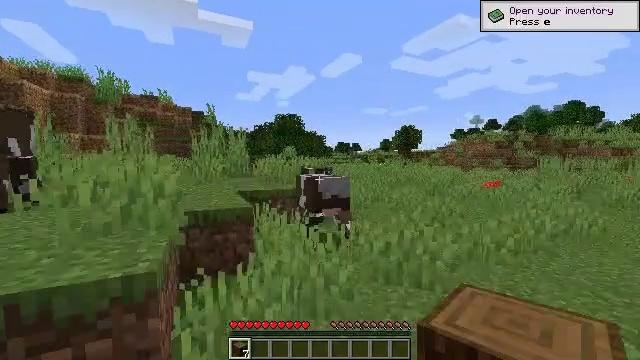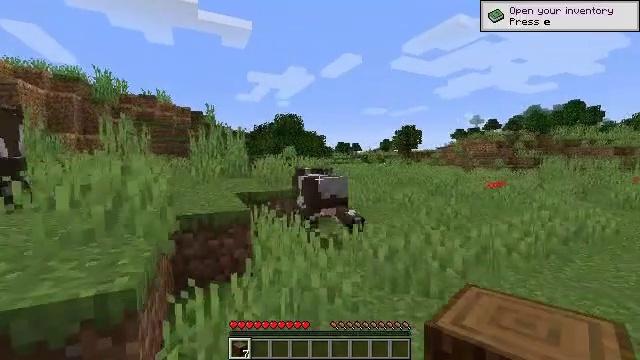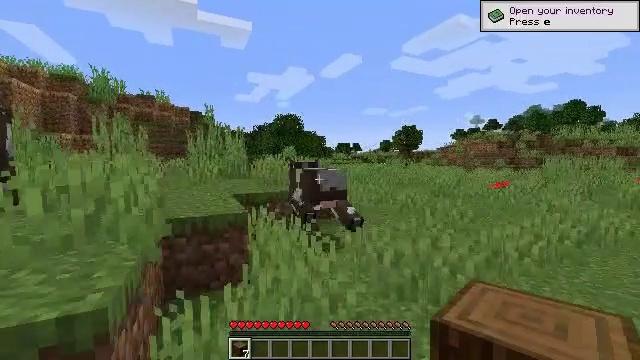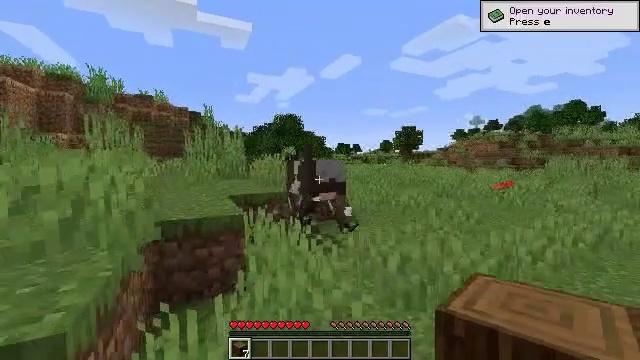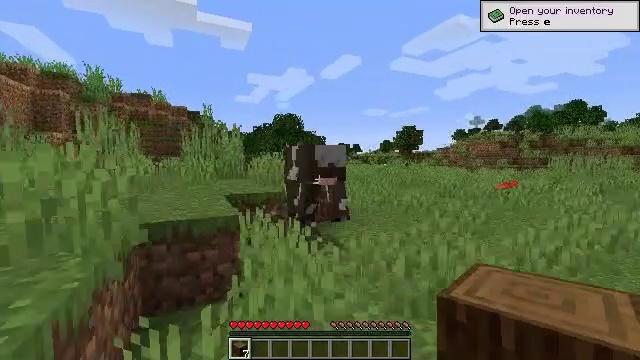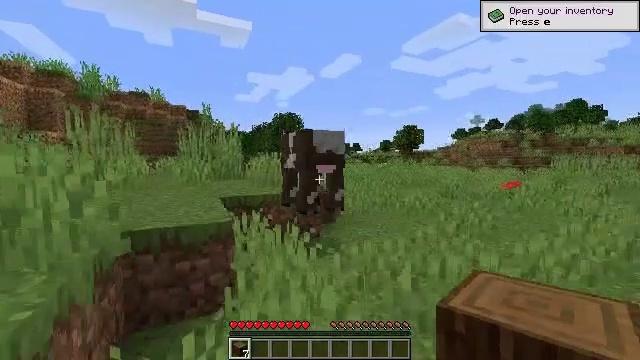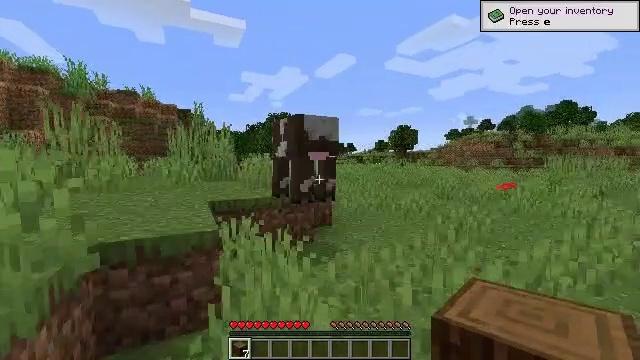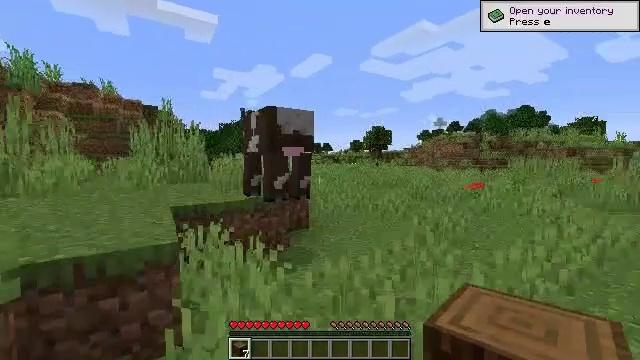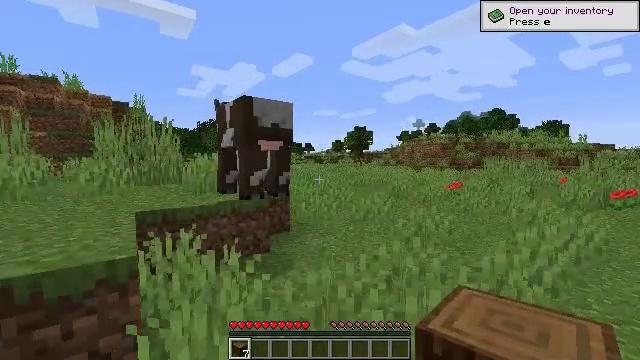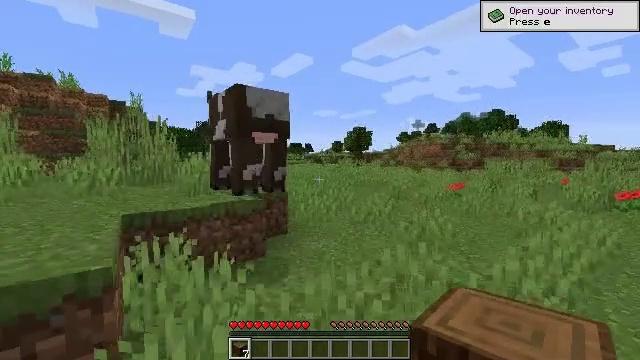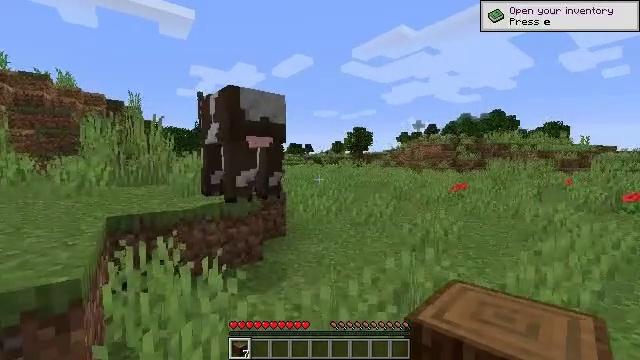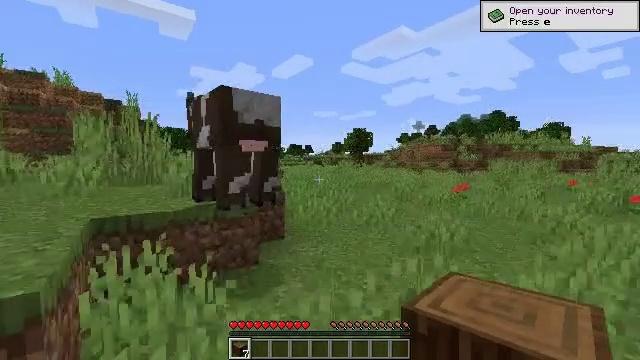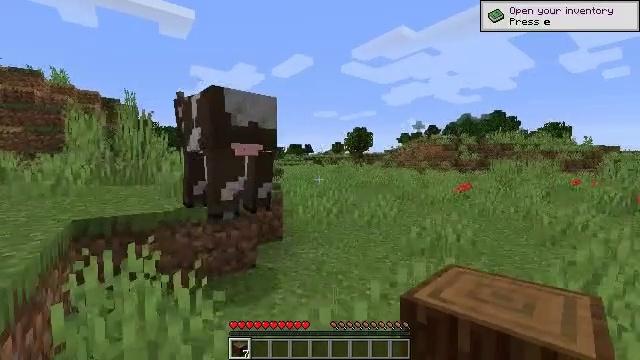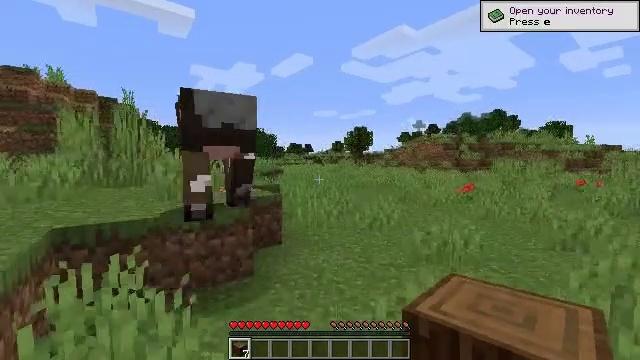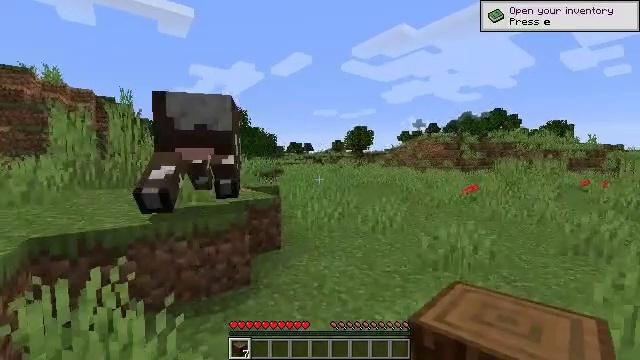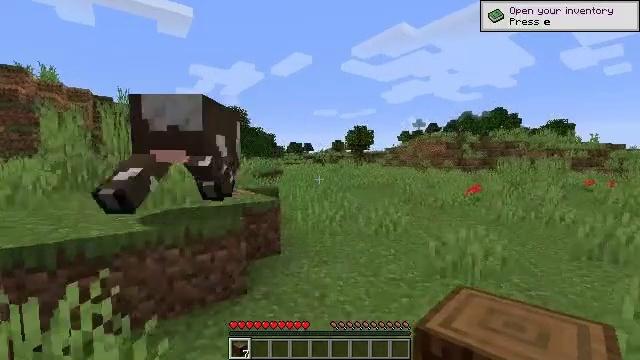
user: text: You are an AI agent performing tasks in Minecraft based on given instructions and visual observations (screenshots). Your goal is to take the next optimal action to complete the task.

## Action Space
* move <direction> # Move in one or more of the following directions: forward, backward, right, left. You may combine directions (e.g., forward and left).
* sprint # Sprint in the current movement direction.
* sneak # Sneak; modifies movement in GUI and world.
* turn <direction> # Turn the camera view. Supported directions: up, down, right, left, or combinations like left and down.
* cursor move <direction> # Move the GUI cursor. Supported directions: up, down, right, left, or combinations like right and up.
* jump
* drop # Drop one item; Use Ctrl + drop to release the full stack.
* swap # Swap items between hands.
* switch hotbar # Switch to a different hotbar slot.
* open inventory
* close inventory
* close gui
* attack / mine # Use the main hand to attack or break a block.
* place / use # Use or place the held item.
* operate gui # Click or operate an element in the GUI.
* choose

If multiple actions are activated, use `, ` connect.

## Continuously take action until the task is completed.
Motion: motion action
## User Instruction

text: Gather grass on the ground.
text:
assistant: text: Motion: move forward
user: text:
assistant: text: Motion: move forward
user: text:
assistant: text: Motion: move forward
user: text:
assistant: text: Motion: move forward
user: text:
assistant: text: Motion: move forward
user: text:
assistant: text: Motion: move forward, turn right
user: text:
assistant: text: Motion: move forward, turn right
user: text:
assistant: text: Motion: move forward, turn right
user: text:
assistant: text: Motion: move forward
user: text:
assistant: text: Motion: move forward
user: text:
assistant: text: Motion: move forward
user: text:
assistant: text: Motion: move forward
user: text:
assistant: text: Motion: move forward
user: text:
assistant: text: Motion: move forward
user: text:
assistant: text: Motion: move forward
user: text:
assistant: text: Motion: move forward
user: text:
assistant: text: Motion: move forward
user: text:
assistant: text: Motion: move forward
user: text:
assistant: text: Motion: move forward
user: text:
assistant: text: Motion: move forward, turn left
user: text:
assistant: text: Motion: move forward, turn left
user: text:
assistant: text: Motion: move forward, turn left
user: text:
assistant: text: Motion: move forward, turn left
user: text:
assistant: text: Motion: move forward, turn left
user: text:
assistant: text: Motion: move forward, jump
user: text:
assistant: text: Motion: move forward, jump
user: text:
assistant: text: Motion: move forward, jump
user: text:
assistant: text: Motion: move forward, jump
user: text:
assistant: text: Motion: move forward, jump
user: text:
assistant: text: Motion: move forward, jump